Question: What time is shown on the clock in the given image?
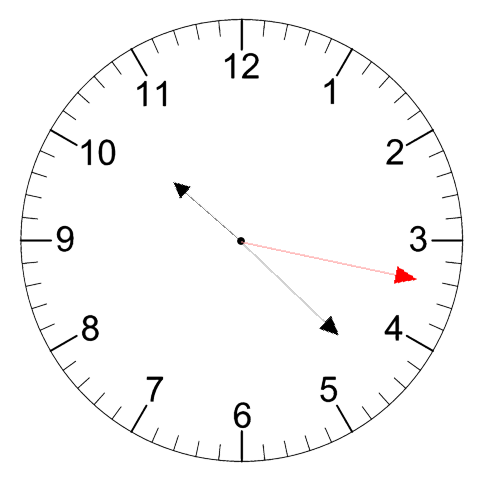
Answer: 10:22:17